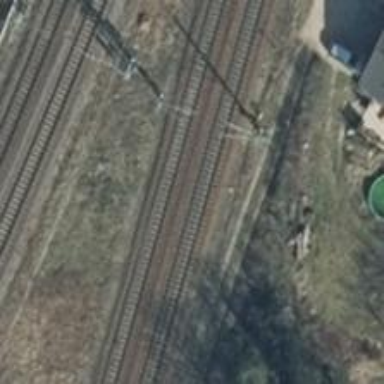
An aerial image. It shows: Railway with electrified contact lines.